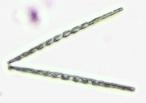
Label: Thalassionema